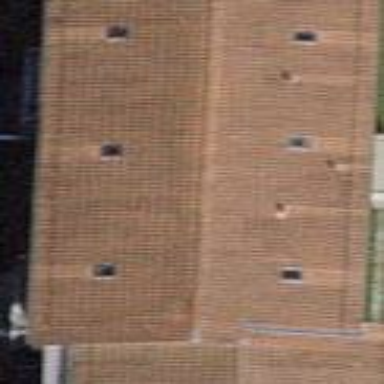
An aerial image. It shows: Building with tile roof.